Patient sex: M
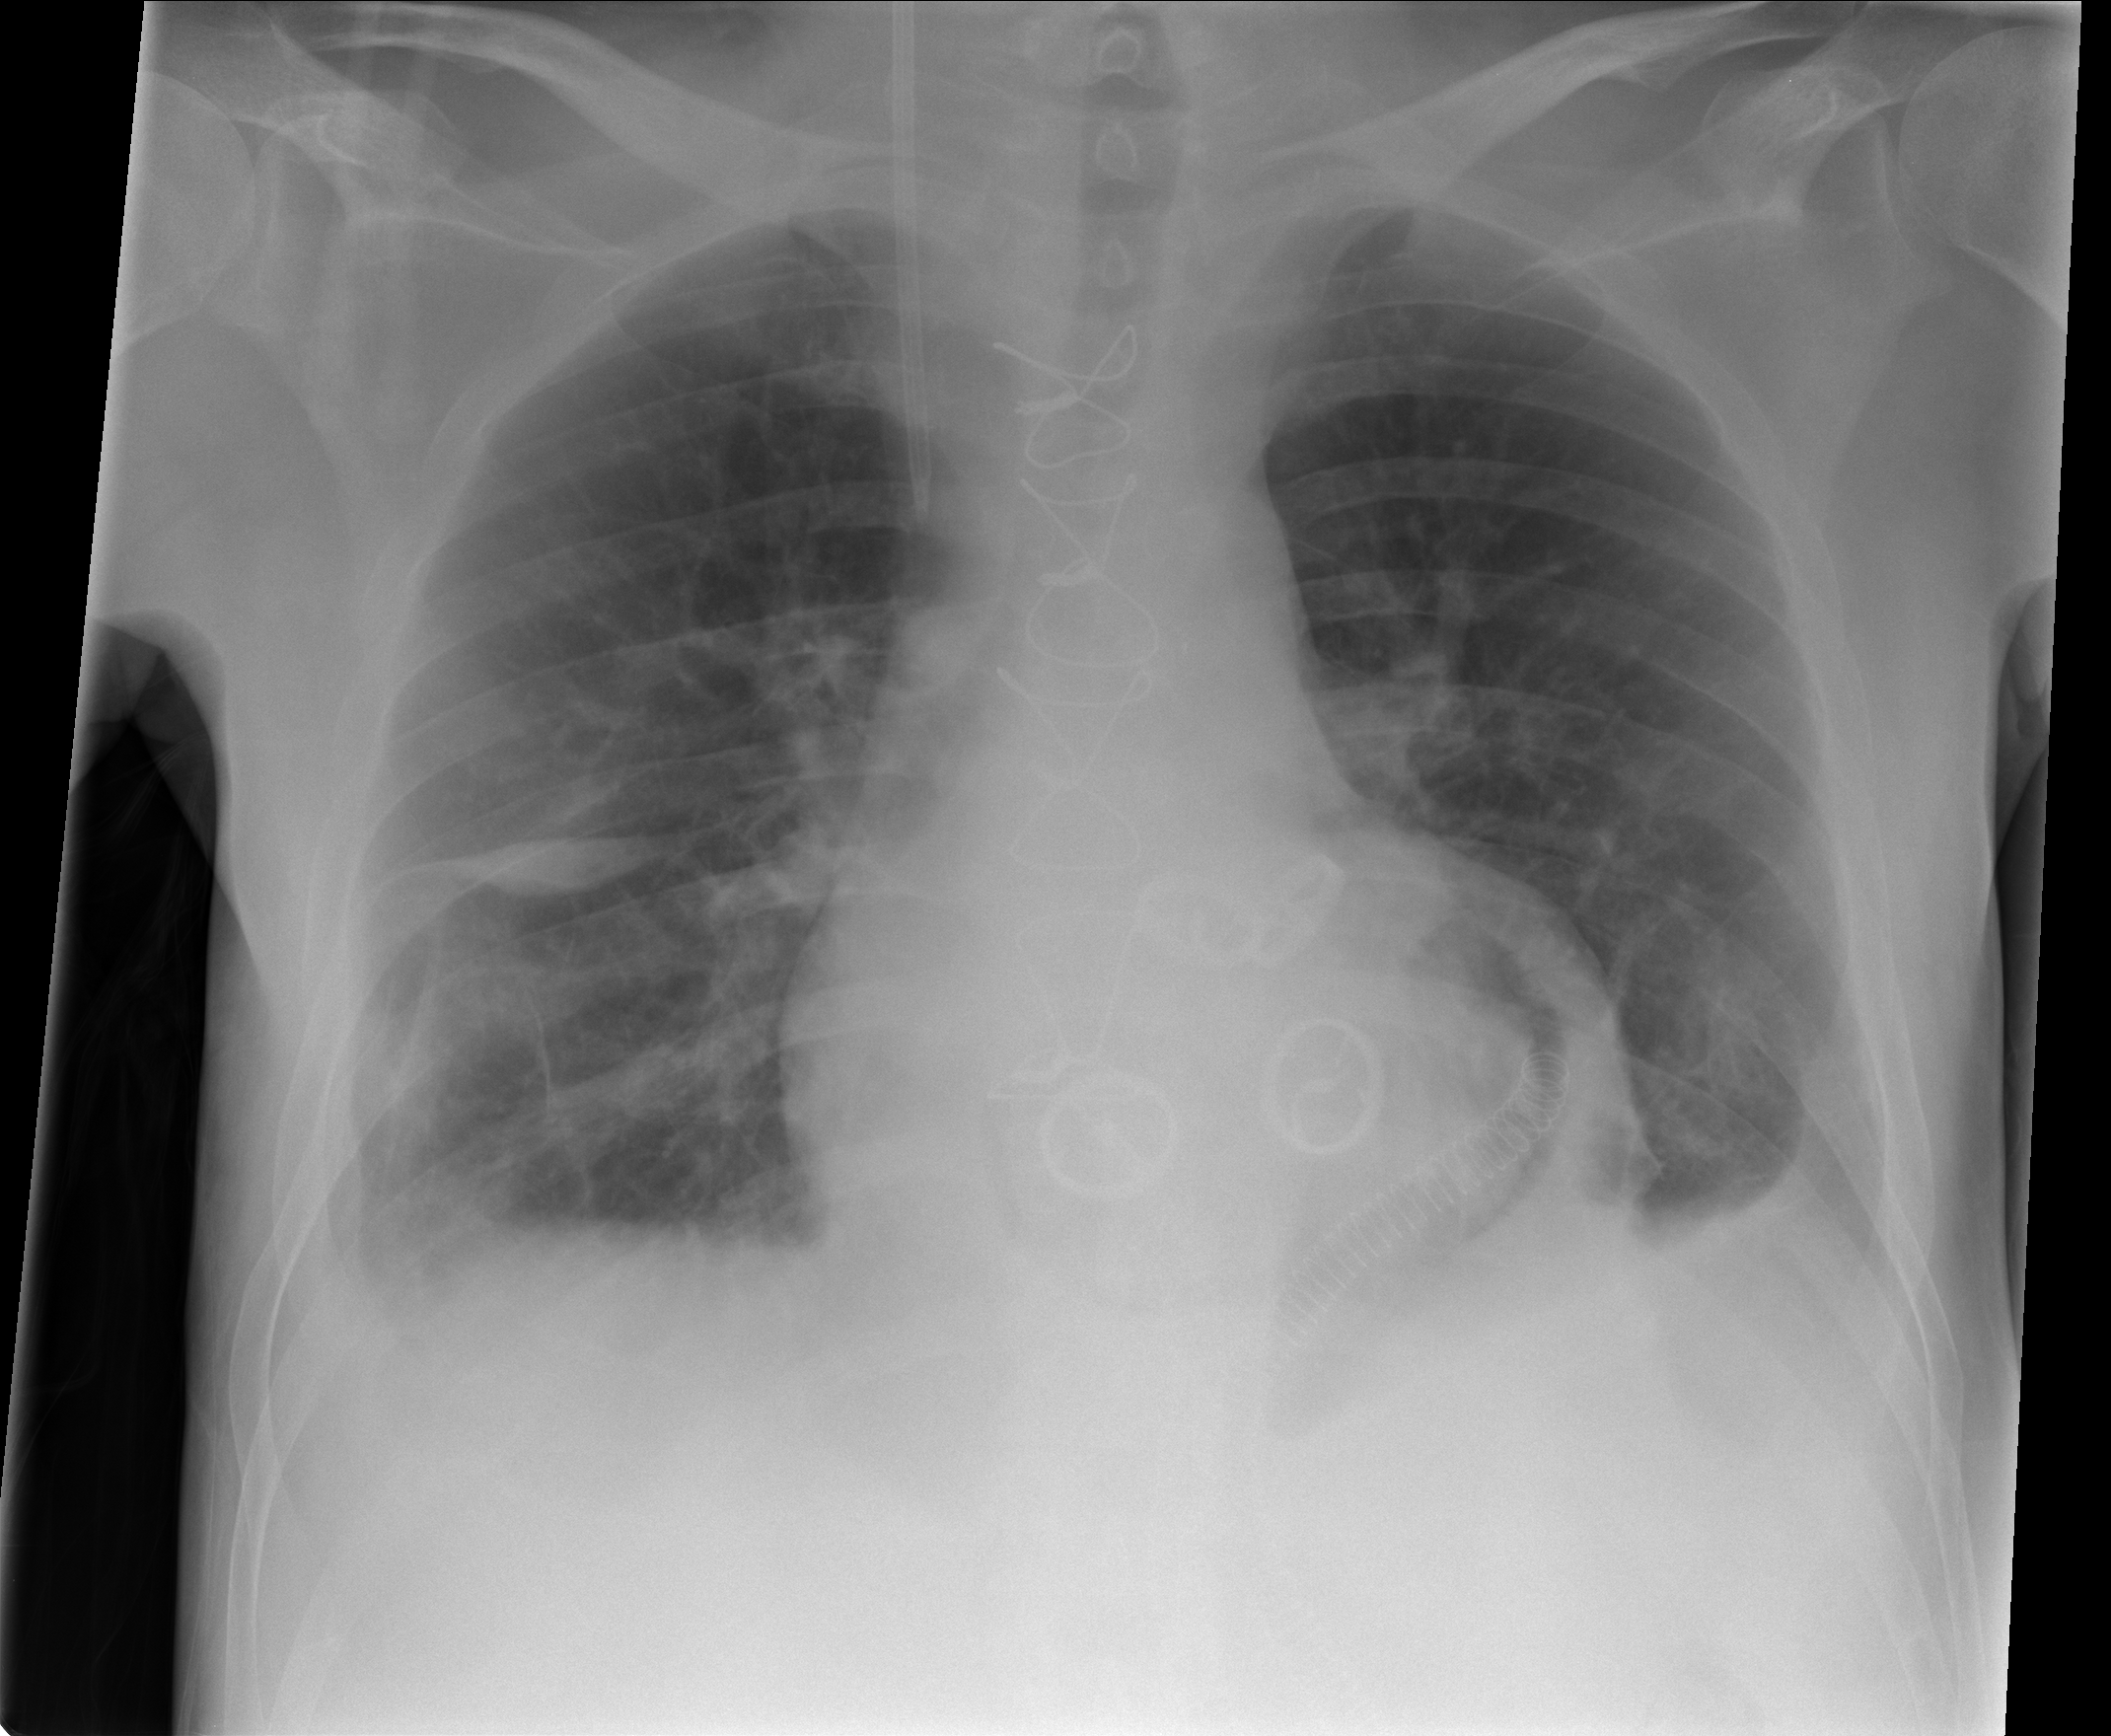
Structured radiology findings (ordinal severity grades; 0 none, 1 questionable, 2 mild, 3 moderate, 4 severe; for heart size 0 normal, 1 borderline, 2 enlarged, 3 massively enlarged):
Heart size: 0
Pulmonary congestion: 0
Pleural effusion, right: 1
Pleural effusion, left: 1
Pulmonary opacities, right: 0
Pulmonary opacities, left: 0
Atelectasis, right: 1
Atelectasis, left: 1